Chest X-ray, AP view. Patient: 54 years old, sex M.
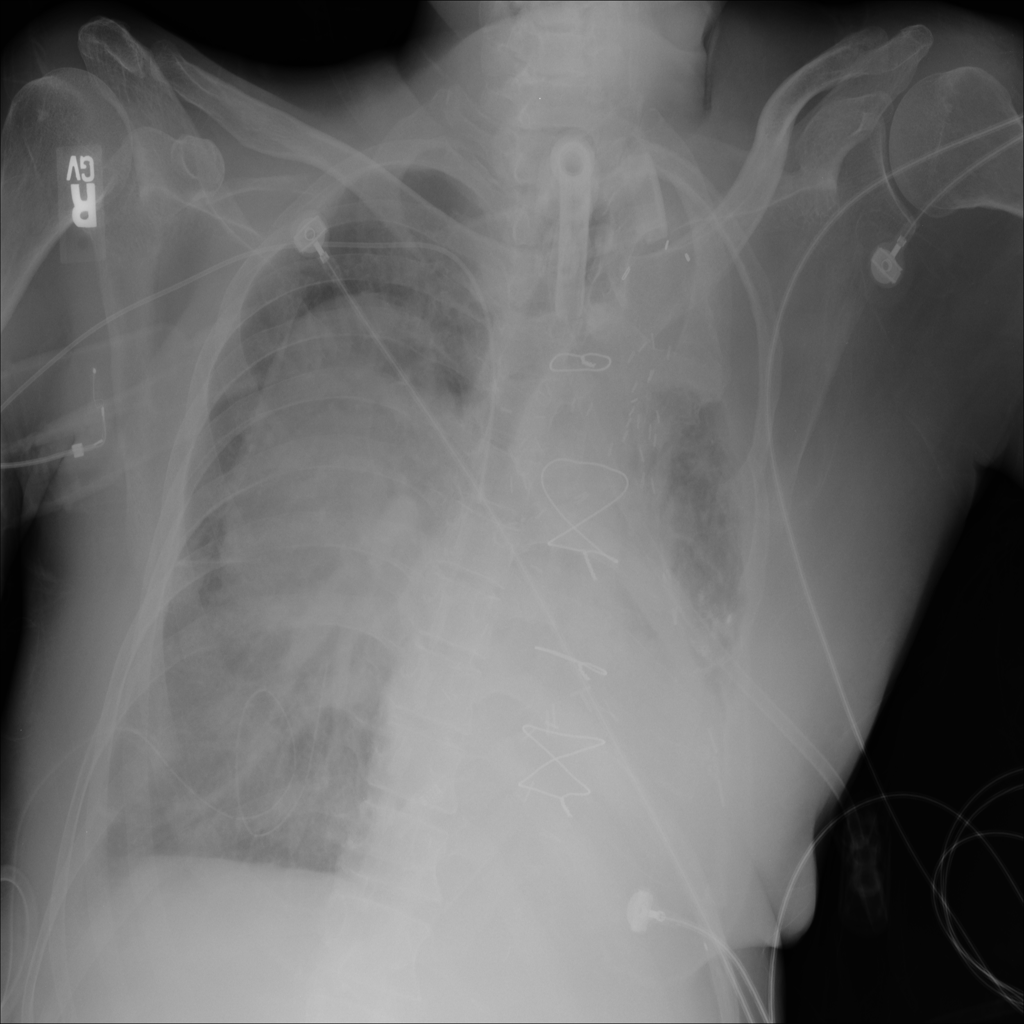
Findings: Effusion, Mass